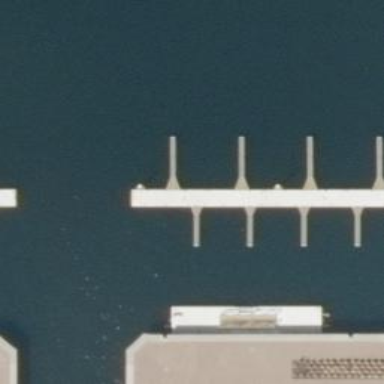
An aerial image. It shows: Man-made pier.